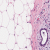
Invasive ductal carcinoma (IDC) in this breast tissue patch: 0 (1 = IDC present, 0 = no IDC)